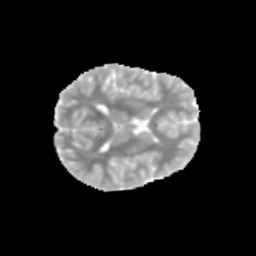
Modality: MD
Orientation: axial
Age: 10
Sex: male
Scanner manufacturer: siemens
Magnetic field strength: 3 T
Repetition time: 3.8 s
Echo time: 0.07 s